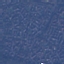
Land use / land cover class: Residential